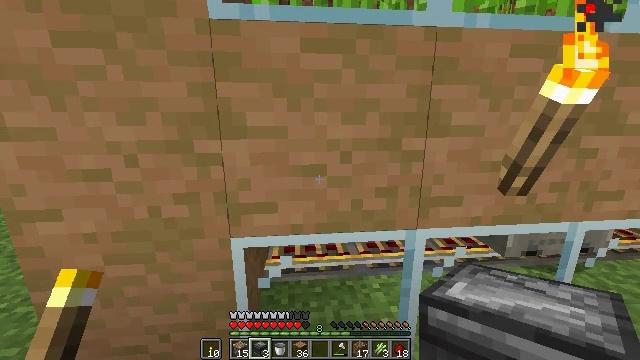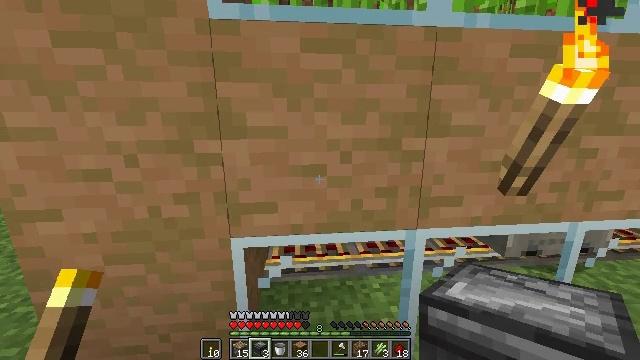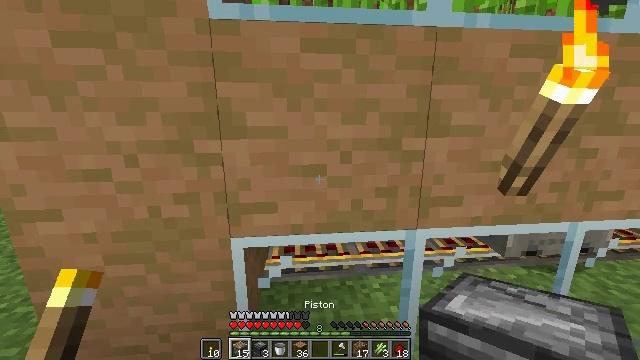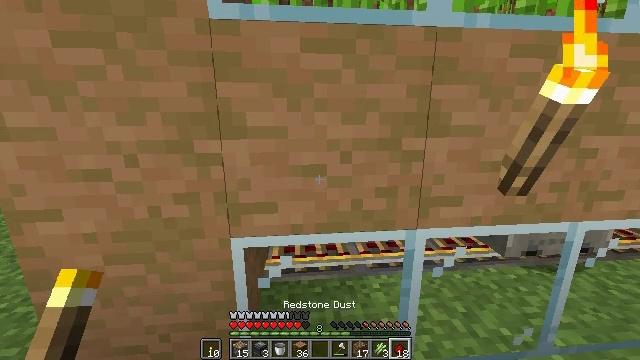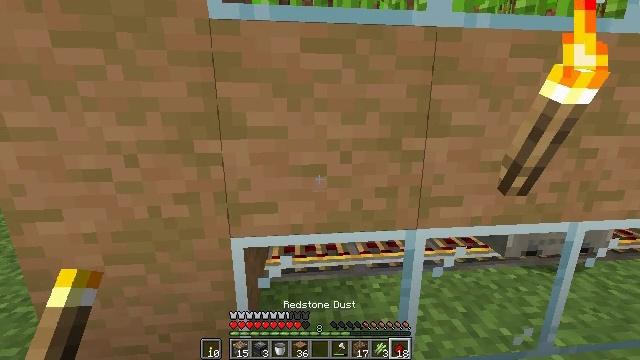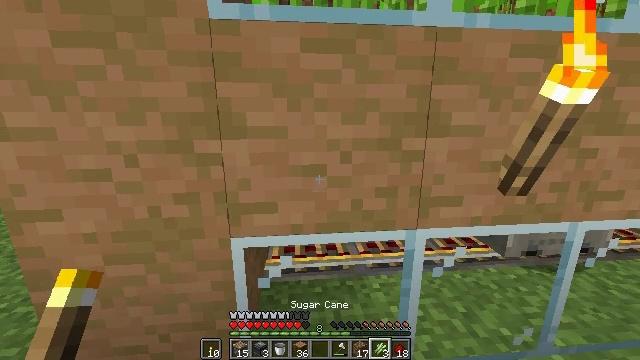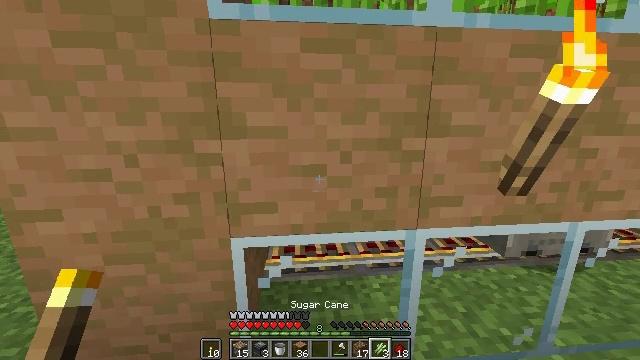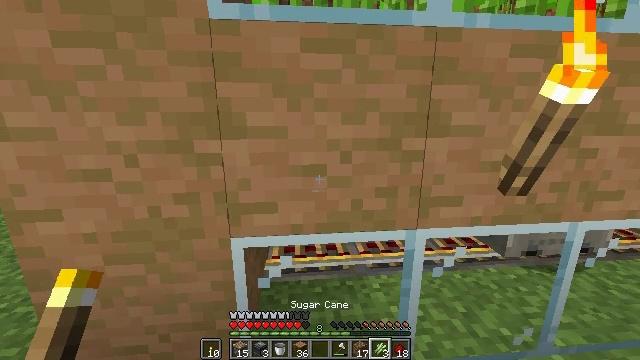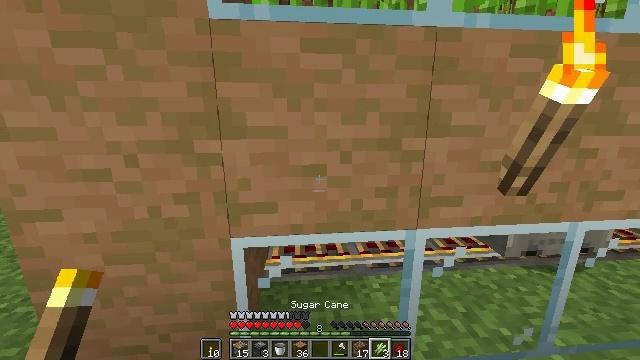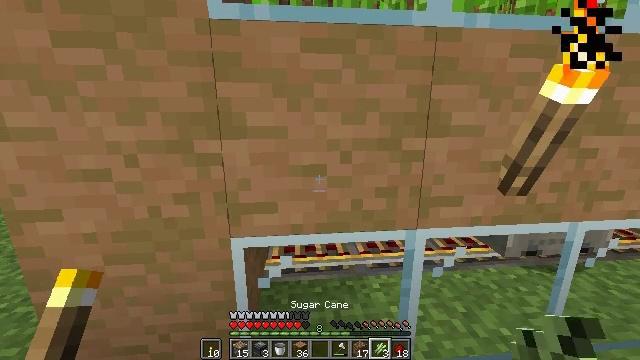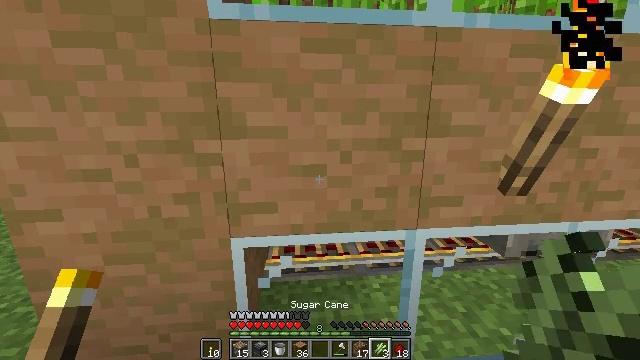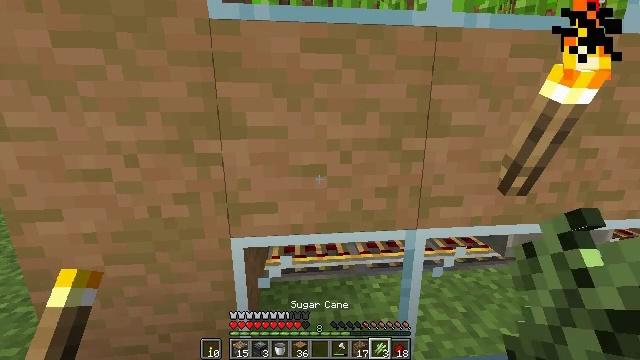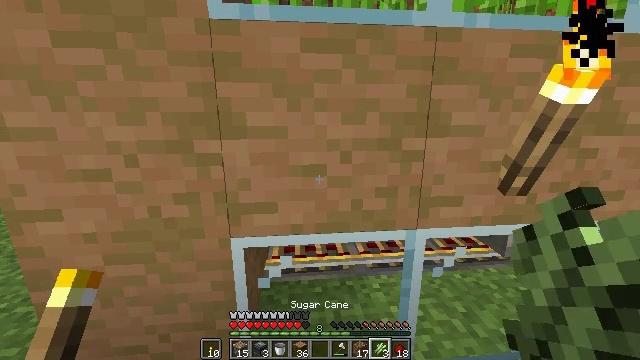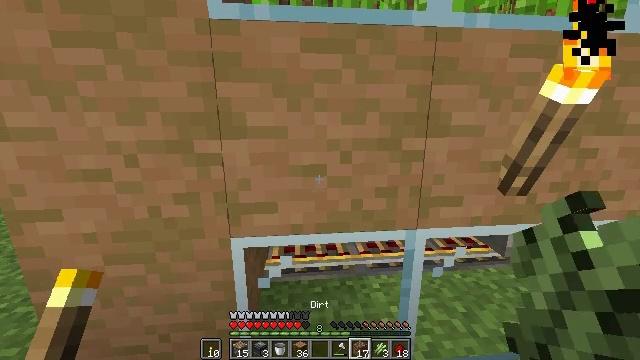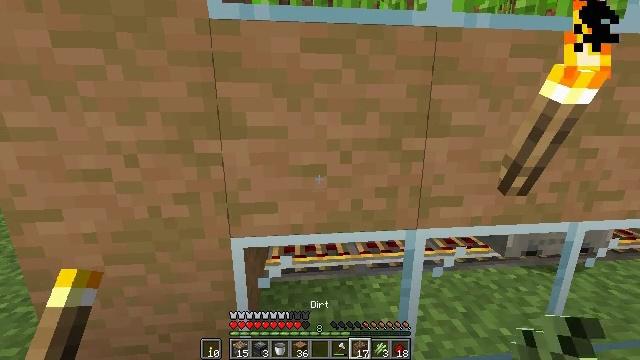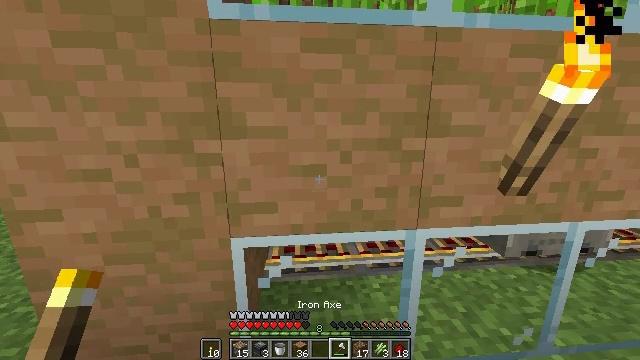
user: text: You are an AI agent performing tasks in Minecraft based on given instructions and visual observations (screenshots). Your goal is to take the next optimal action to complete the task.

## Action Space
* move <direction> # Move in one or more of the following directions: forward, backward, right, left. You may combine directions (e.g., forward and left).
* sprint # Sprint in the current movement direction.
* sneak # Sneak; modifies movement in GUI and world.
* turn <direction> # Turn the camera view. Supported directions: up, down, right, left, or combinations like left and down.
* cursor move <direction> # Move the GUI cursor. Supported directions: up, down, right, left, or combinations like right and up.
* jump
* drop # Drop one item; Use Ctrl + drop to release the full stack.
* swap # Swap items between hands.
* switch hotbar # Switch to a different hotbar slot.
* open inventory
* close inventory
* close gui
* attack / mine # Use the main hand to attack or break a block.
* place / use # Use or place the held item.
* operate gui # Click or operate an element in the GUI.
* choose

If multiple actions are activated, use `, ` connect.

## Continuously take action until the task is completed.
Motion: motion action
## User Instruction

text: Gather stripped jungle log by holding the left button.
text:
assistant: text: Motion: no_op
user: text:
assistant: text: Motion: no_op
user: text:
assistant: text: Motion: no_op
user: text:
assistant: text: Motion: no_op
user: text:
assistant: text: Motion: no_op
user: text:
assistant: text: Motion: no_op
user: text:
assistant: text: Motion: no_op
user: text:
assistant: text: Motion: no_op
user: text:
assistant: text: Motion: no_op
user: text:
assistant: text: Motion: no_op
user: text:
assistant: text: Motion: no_op
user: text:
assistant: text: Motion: no_op
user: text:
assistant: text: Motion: no_op
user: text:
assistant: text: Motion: no_op
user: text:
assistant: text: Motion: no_op
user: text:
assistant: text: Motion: no_op
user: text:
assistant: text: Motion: no_op
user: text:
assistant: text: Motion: no_op
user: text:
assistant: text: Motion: no_op
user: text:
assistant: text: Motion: no_op
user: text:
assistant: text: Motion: turn up
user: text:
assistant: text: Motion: turn right and up
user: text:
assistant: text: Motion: turn up
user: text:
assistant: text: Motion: no_op
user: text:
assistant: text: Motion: attack / mine
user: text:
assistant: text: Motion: attack / mine
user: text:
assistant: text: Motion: attack / mine
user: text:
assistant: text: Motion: attack / mine
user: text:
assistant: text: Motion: attack / mine
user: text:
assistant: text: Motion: attack / mine